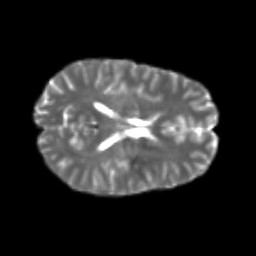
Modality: T2w
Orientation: axial
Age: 25
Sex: female
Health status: healthy
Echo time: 0.074 s